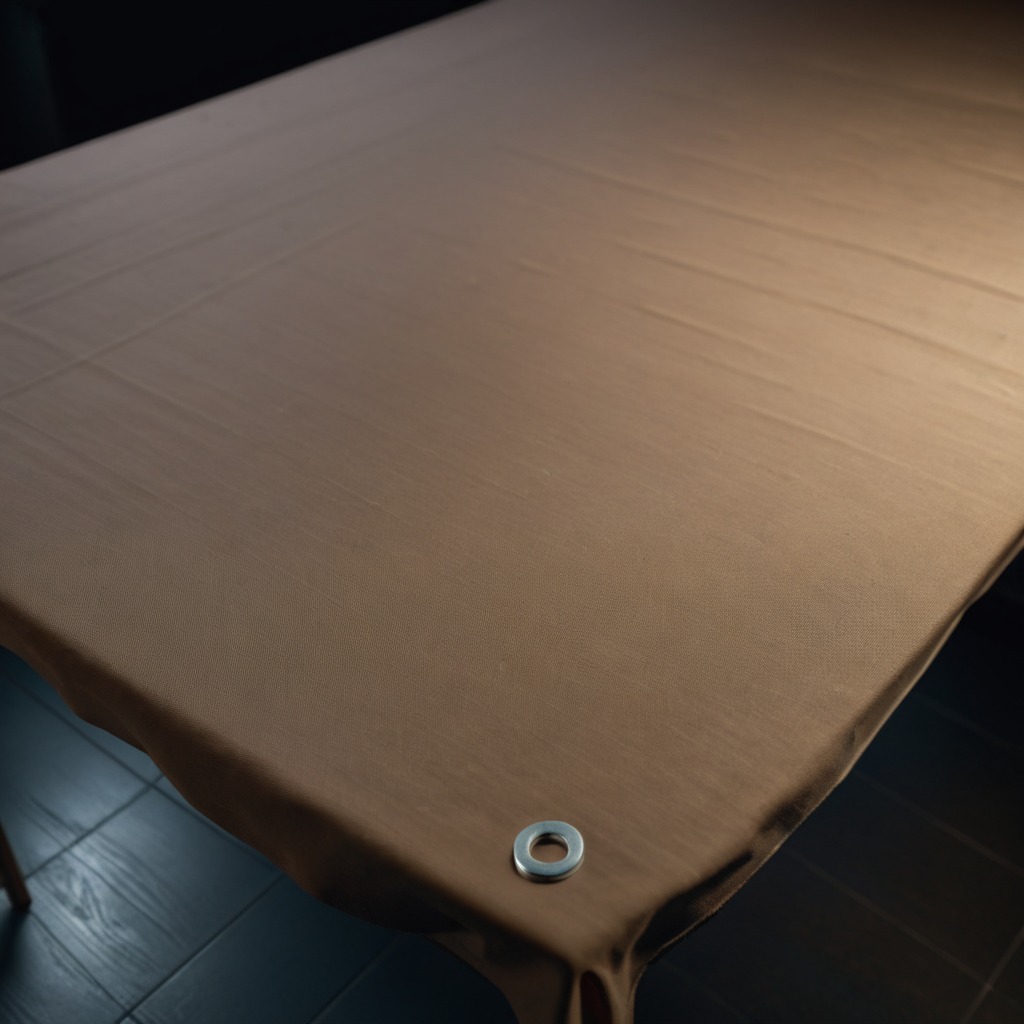
A flat metal washer lying on a wooden table.